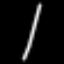
Label: line